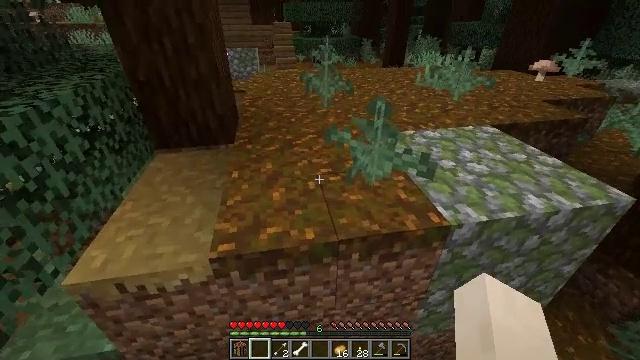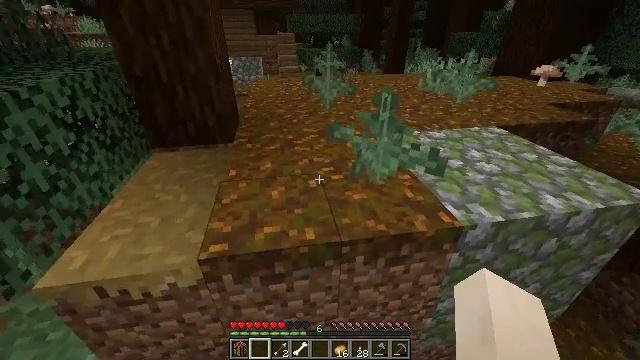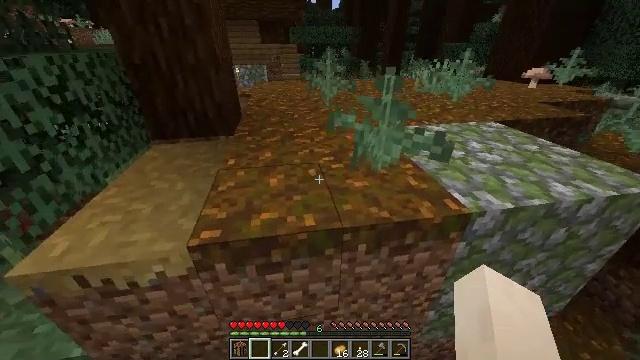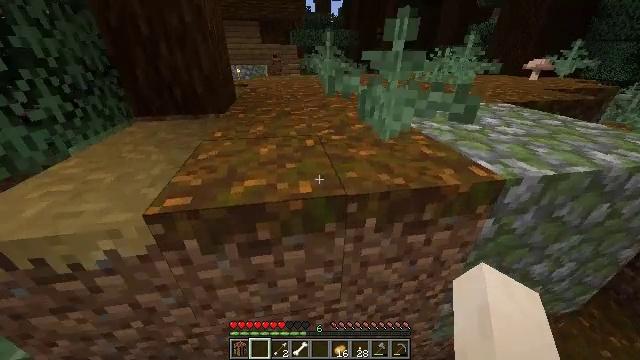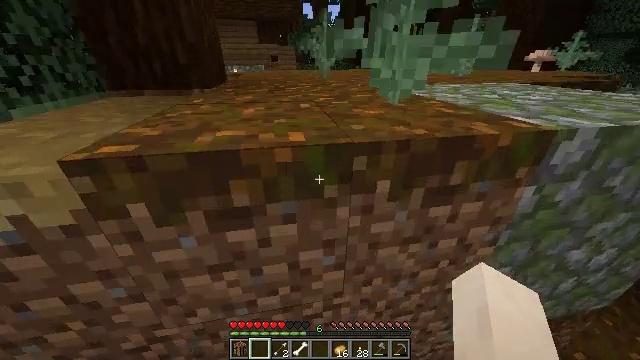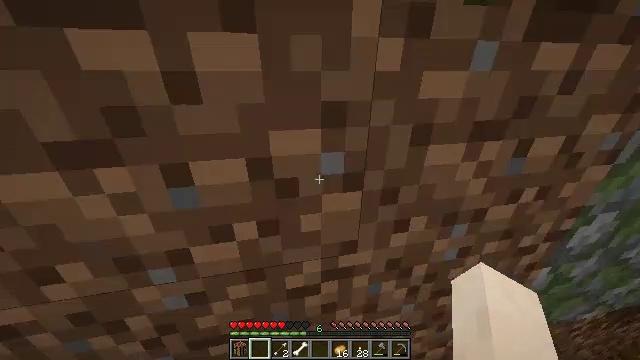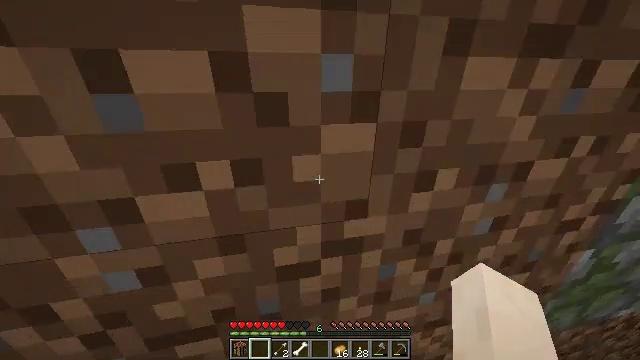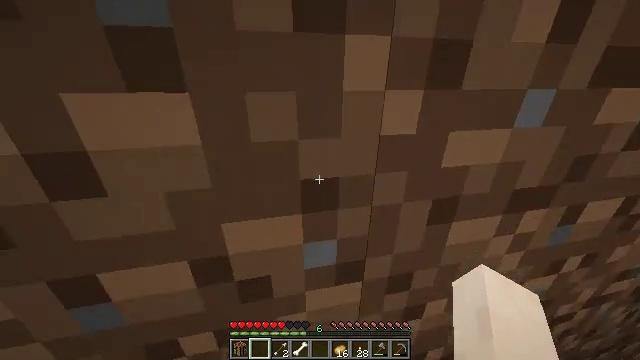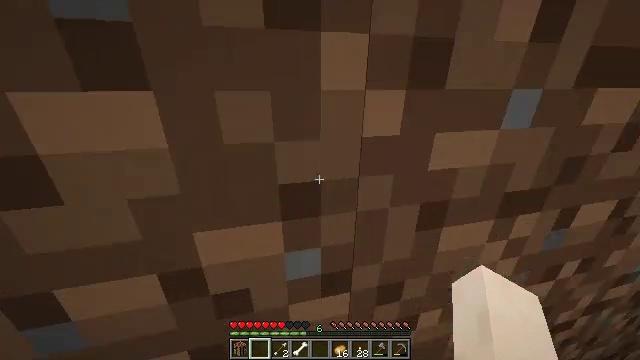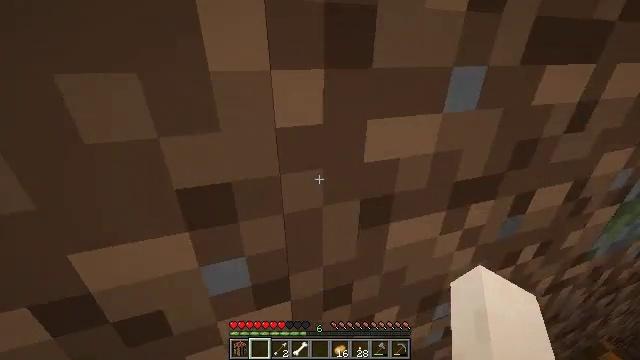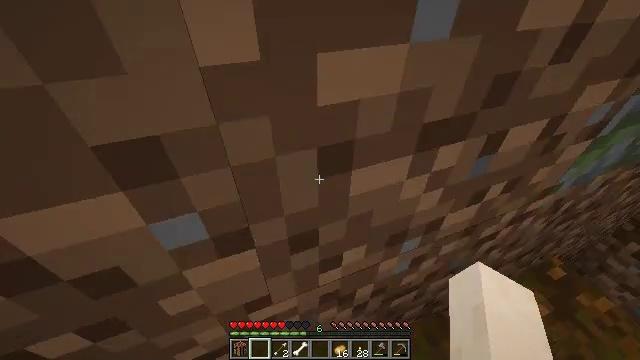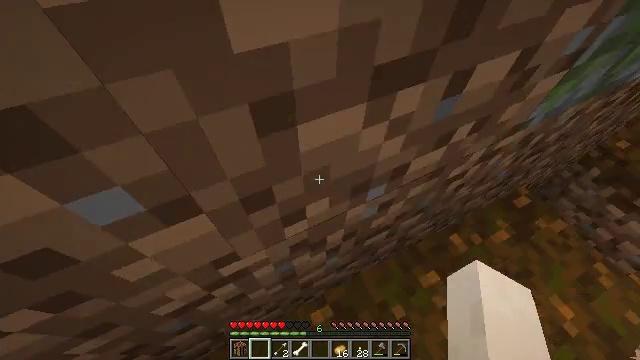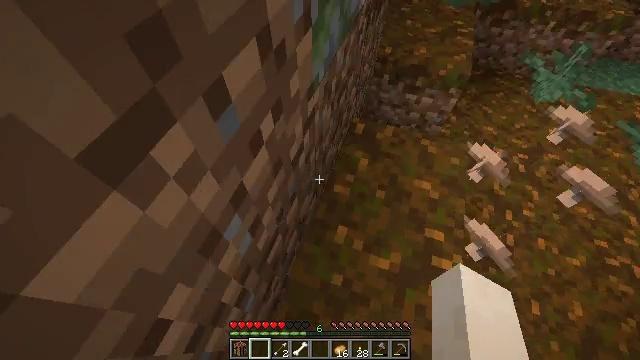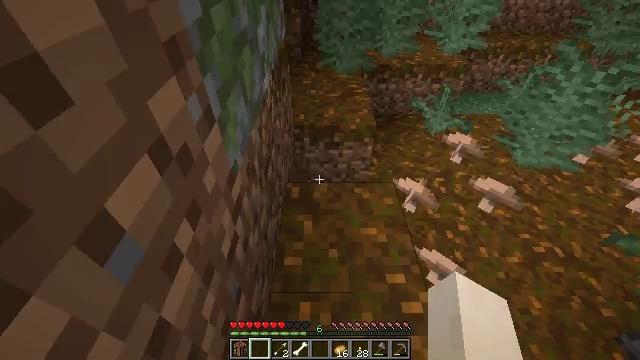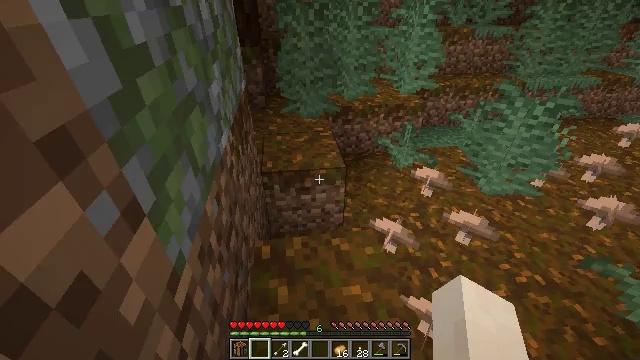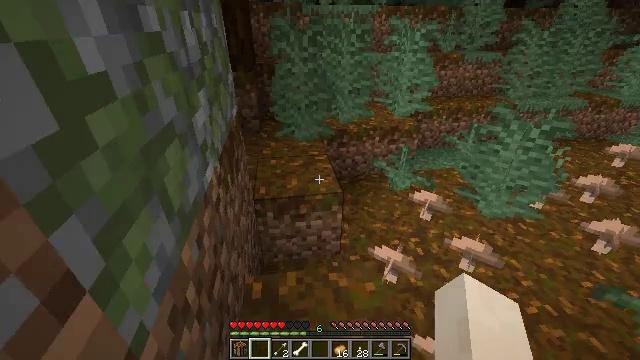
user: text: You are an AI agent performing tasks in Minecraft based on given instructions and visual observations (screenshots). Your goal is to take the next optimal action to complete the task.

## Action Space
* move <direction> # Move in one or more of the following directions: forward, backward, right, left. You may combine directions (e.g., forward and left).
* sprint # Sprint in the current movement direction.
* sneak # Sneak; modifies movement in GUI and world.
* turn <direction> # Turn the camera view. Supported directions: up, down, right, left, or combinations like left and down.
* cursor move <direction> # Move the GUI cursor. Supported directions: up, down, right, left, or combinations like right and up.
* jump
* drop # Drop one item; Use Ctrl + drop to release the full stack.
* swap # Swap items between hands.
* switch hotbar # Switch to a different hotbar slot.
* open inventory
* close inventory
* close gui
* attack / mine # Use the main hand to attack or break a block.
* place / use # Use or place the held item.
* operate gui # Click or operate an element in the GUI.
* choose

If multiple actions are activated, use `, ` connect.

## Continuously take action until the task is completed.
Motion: motion action
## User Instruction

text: Pick up the brown mushroom.
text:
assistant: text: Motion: move forward, sprint, turn up, jump
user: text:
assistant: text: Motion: move forward, sprint, jump
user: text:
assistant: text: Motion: move forward, sprint
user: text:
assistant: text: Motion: move forward, sprint, turn up
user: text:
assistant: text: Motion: move forward, sprint, turn right and up
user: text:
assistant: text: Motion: move forward, sprint, turn up
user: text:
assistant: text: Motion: move forward, sprint
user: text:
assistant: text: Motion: move forward, sprint, turn right and up
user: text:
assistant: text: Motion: move forward, turn right and down
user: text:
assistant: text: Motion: move forward, turn right and down
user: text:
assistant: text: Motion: move forward, turn right and down
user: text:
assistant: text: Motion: move forward, turn right and down
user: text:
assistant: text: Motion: move forward, turn right and up
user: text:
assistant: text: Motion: move forward, turn right and up
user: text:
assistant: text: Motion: move forward, turn right and up
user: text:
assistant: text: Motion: move forward, turn up
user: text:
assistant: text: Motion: move forward and move left
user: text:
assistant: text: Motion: move forward and move left
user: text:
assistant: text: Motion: move forward and move left, jump
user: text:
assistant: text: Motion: move forward and move left, turn left, jump
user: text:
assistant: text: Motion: move forward and move left, turn left and up, jump
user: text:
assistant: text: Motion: move forward, turn up, jump
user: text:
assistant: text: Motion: move forward, turn left and up, jump
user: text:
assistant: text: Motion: move forward
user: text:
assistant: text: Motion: move forward
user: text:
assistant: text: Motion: move forward
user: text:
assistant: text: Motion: move forward
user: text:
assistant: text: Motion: move forward, turn right
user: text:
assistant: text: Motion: move forward, turn right and down
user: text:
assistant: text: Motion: move forward, turn right and down